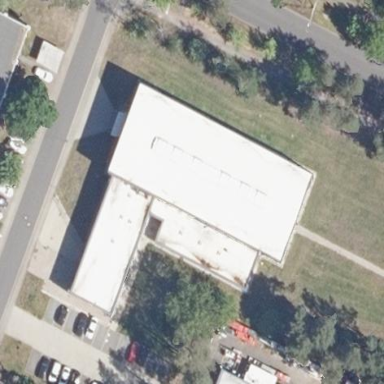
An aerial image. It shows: Commercial building.